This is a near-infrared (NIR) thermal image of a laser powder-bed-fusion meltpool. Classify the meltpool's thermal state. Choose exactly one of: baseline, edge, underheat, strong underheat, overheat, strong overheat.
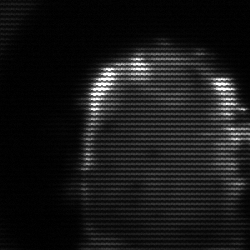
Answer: baseline